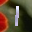
Label: 1